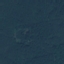
Land use / land cover: Forest